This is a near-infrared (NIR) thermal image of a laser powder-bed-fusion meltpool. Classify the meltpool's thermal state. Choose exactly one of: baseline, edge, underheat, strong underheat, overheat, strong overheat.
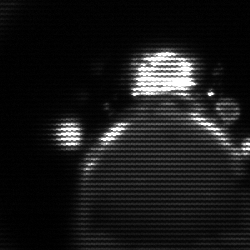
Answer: edge